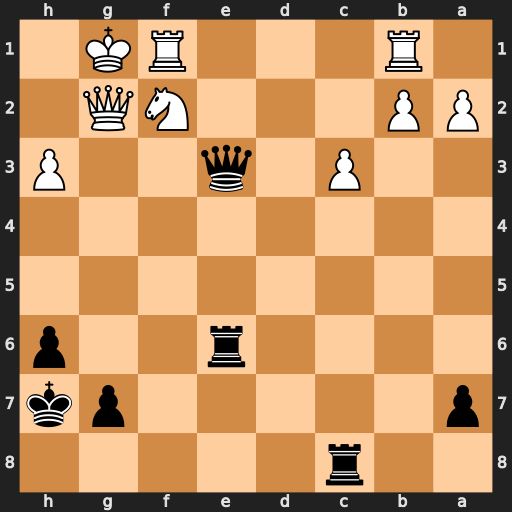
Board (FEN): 2r5/p5pk/4r2p/8/8/2P1q2P/PP3NQ1/1R3RK1
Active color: b
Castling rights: -
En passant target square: -
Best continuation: Rg6 Qxg6+ Kxg6